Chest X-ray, PA view. Patient: 47 years old, sex M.
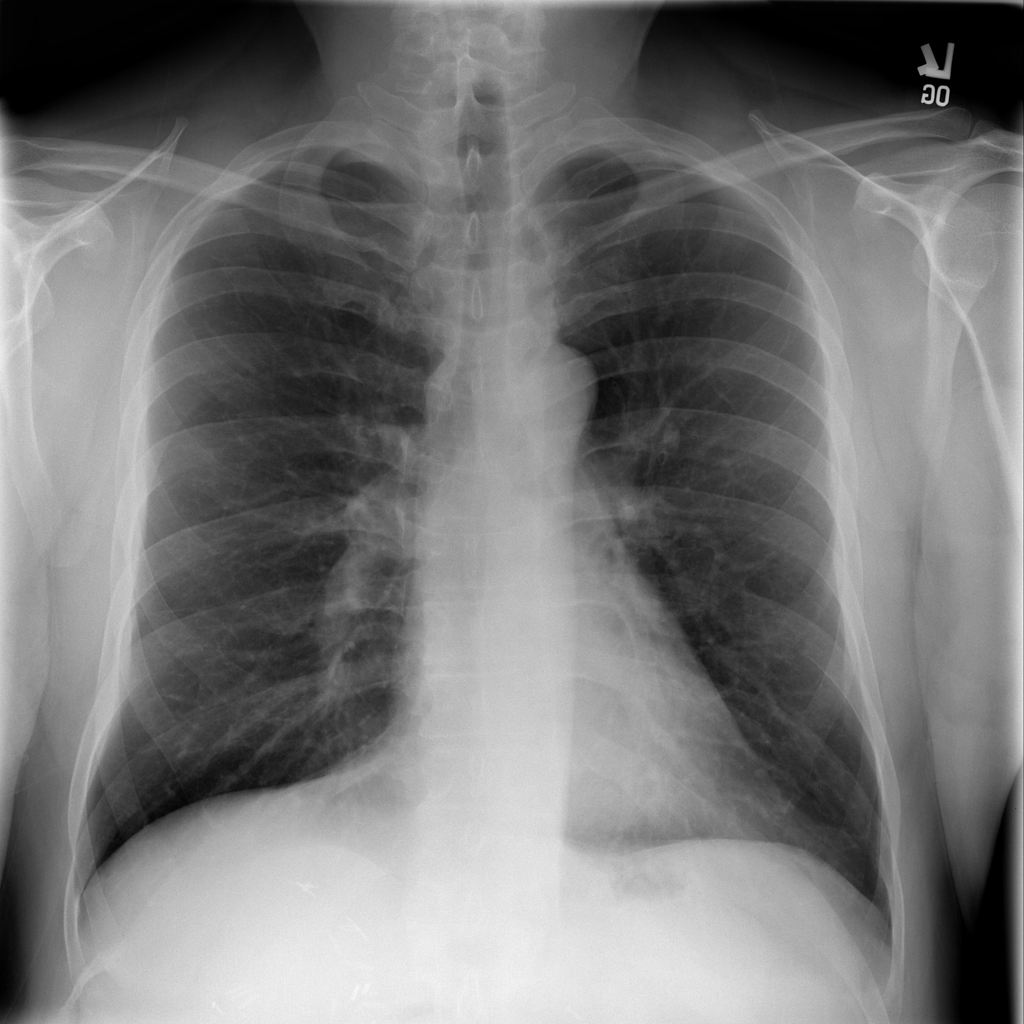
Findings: No Finding